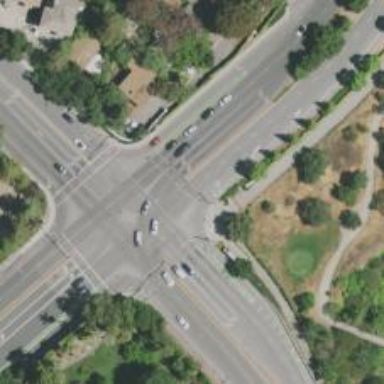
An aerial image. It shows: Marked crossing on footway.